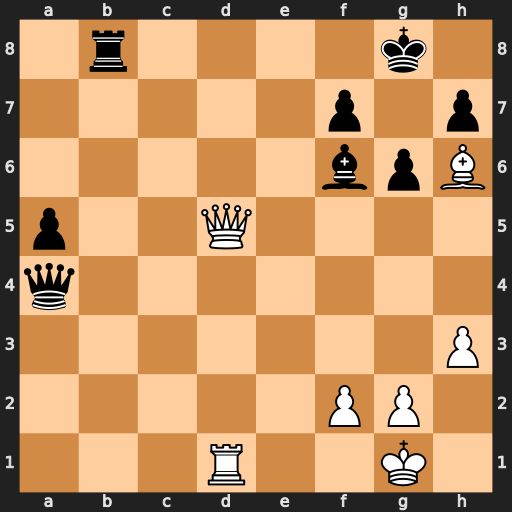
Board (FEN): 1r4k1/5p1p/5bpB/p2Q4/q7/7P/5PP1/3R2K1
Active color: w
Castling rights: -
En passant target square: -
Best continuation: Qd6 Qxd1+ Qxd1